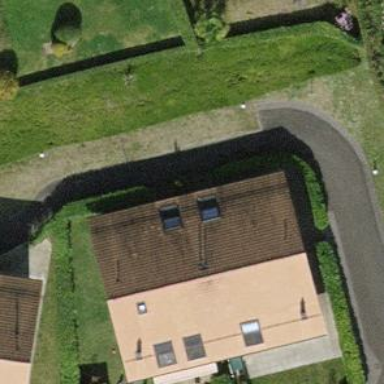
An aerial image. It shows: Terrace building.